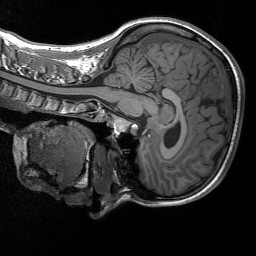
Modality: T1w
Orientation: sagittal
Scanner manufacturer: siemens
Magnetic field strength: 3 T
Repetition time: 1.76 s
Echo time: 0.0022 s